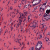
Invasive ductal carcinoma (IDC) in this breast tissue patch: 1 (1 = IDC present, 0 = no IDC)